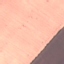
Land use / land cover: AnnualCrop